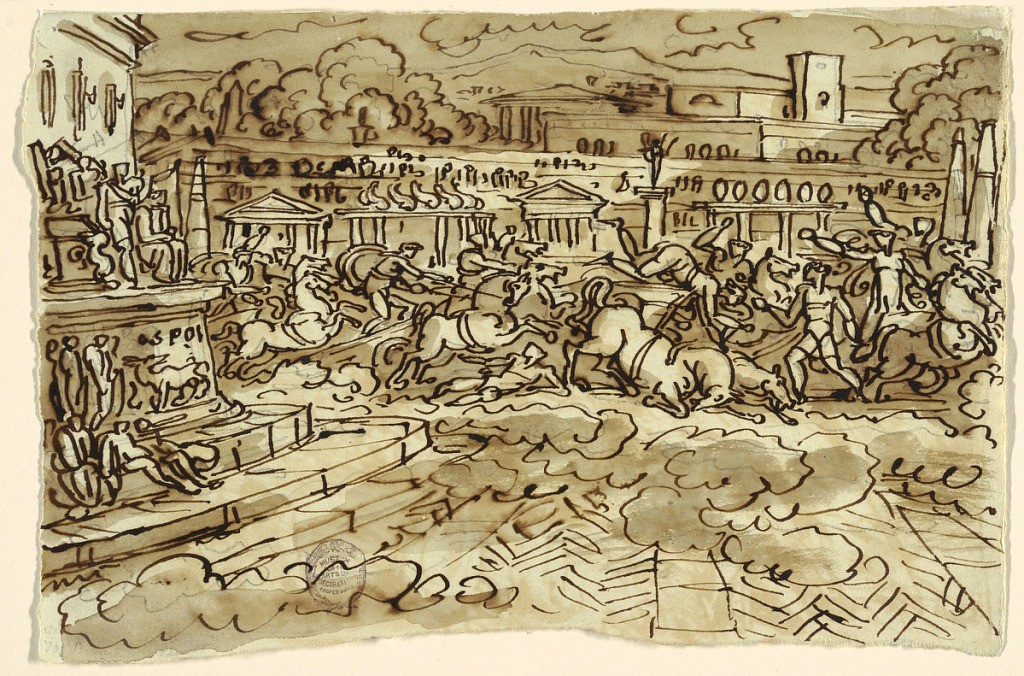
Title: Project for Wall Paintings, as Decoration of a Frieze
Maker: Felice Giani, Italian, 1758–1823
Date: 1785–1820
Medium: Pen and ink, brush and sepia wash over traces of graphite on light-green laid paper
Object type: Drawing
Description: At left, seated woman and seated young man serving as caryatids; below, vase at caryatids' feet, putti and cornucopia besides them;  above caryatids' heads, capitals. Standing symmetrically behind them, women, supporting entablatures. Upper part of windows sketch.